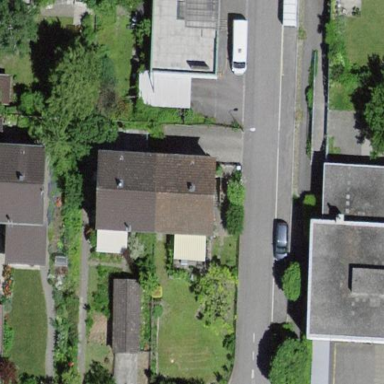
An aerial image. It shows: Semi-detached house with gabled roof.